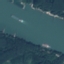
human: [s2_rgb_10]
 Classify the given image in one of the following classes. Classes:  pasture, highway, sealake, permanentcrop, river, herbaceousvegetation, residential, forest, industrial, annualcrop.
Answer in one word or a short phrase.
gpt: River